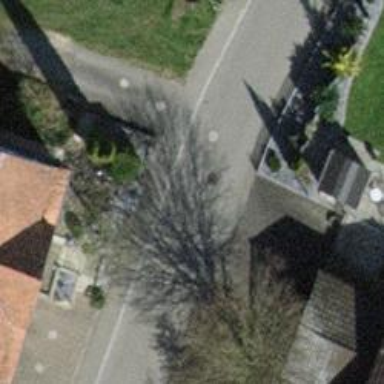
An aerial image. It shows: Bench.